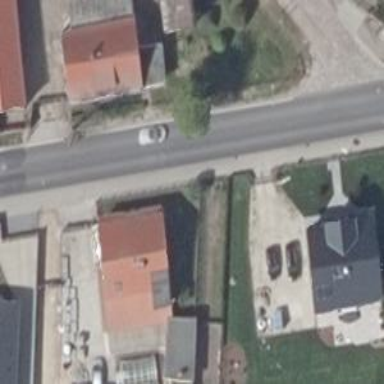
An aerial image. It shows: Secondary road with asphalt surface.